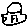
Label: car